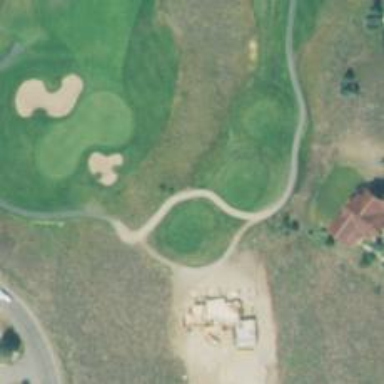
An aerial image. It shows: Path designated for golf carts.